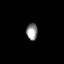
Tissue: prostate
Cell type: Endothelial cells
Senescence score: 0.6972
Nuclear area (px): 185
Mean DAPI intensity: 146.249